Question: Okay, so, I am making a small tile-based digging game, now I want to do collision. How would I go about doing this correctly? I know how to check if the player collides with a tile, but I don't know how to actually make the player stop when it hits a wall.

This is the game, I got 20x20 tiles here.
This is the code I'm using atm:
'''
foreach (Tile tiles in allTiles)
{
if (ply.rect.Intersects(tiles.rect))
{
if (tiles.ID != -1 && tiles.ID != 1)
{
if (ply.X > tiles.X)
{
Console.WriteLine("Right part.");
ply.X = tiles.pos.X + 30;
}
if (ply.X <= tiles.X)
{
Console.WriteLine("Left part.");
ply.X = tiles.pos.X - 30;
}
if (ply.Y > tiles.Y)
{
Console.WriteLine("Bottom part.");
ply.Y = tiles.pos.Y + 30;
}
if (ply.Y <= tiles.Y)
{
Console.WriteLine("Upper part.");
ply.Y = tiles.pos.Y - 30;
}
}
}
}
'''
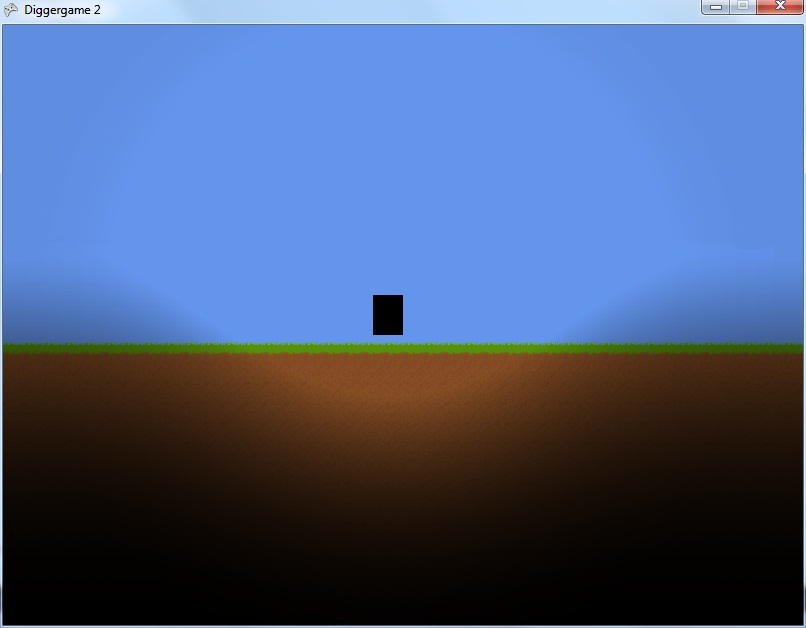
Answer: What type of collision detection are you using?
If your using Rectangles and the '.intersects' method you can always declare a bool to make sure your character is touching the floor. If he isn't you apply a Gravity Vector to make it fall to the next Tile with a different Rectangle so when he hits it he's going to stop falling.
If you want to block him from side to side just test to see which side of the rectangle he is touching and block him from moving on the 'X' axis.
E.g if he is going right and intersects with the left part of a rectangle, block is 'GoingRight' movement.
'''
if(myCharacterRectangle.Intersects(tileRectangle)
{
if(myCharacterPosition.X > (tilePosition.X)
{
//You know the character hits the Right part of the tile.
}
if(mycharacterPosition.X <= tilePosition.X)
{
//You know the character hits the Left Part of the tile.
}
}
'''
And same goes for the Position.Y if you want to test the Top or Bottom.
If you want to use Pixel by Pixel collision detection using Matrices I know a good tutorial <URL>.
The detection will return a 'Vector2(-1,-1)' if there is no collision.
If there is a one the method will return the coordinates of the collisions which makes it even easier to determine what part of the tile your character is touching.
Hope this helps. Good Luck with your game.